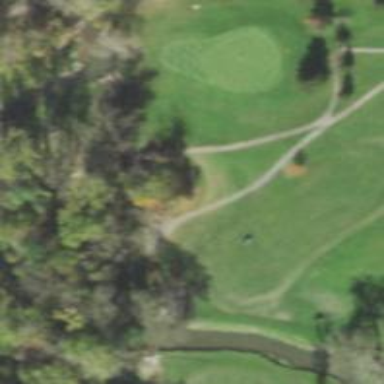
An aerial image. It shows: Water hazard on golf course. The hazard is natural water feature.